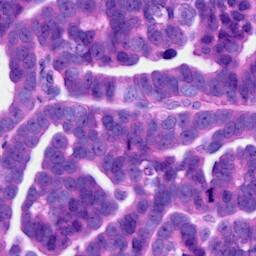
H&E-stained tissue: Ovarian